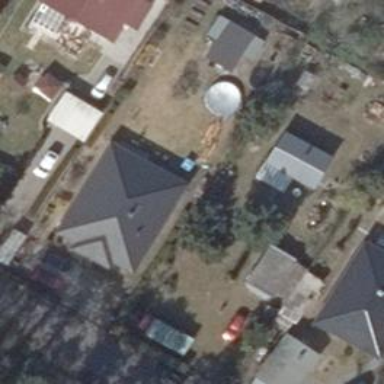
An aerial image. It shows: Simple house.